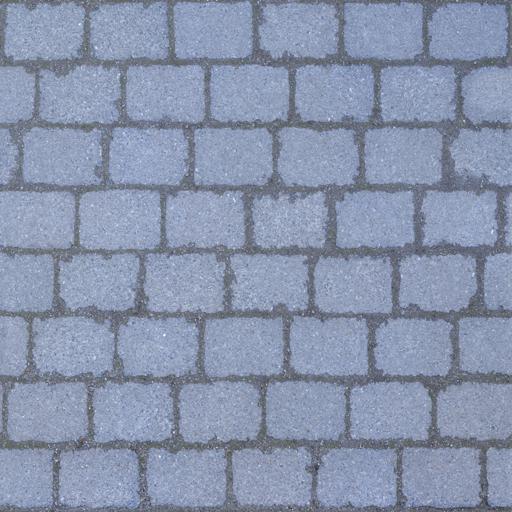
Tags: cobblestone pavement paving stones